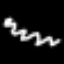
Label: squiggle